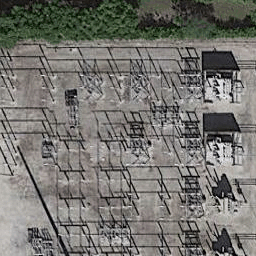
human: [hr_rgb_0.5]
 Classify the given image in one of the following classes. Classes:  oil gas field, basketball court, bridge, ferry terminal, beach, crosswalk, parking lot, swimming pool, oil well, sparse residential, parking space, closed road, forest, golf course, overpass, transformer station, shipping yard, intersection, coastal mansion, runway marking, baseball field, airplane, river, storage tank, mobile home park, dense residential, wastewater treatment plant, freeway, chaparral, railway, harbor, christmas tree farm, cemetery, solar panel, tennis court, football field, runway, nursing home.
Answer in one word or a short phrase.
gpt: transformer station